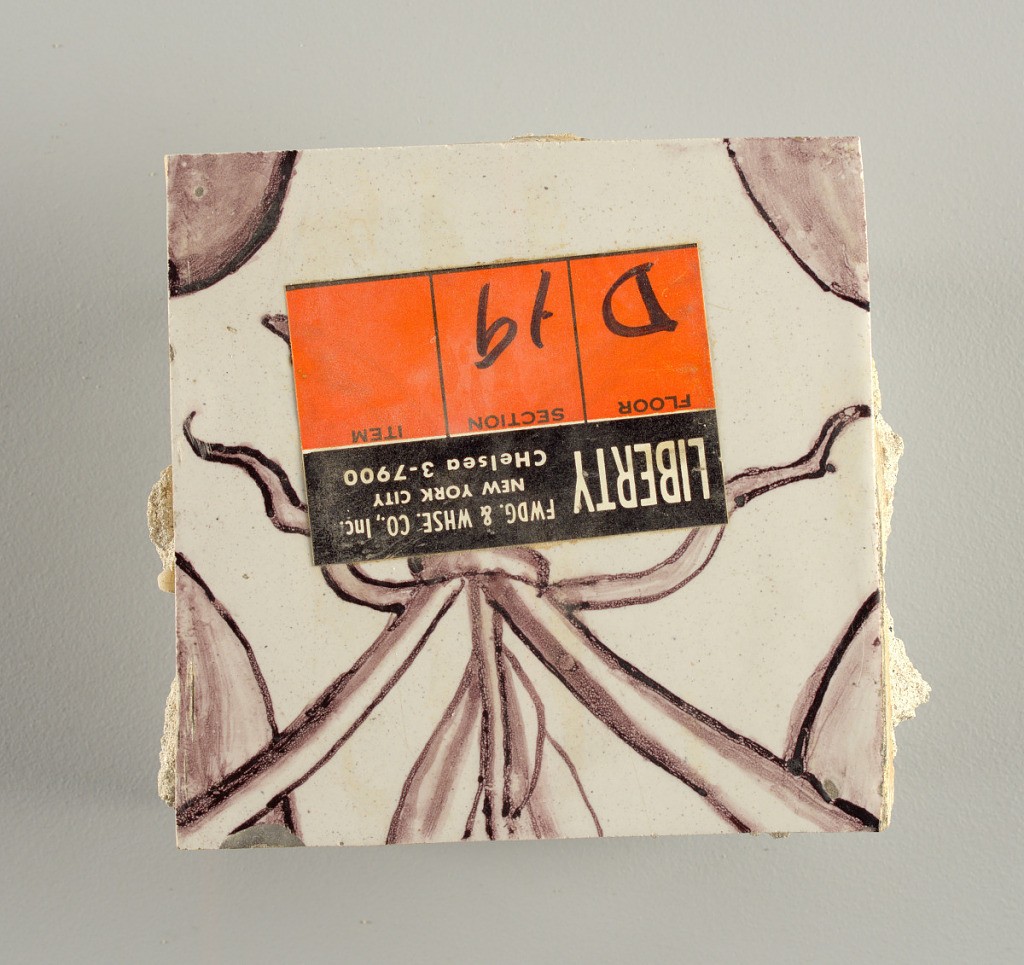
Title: Wall facing
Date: ca. 1725
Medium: tin-glazed earthenware, underglaze
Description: Running design for a frieze or a dado, composed of scrolls of foliage and strapwork, and four repeating motifs--a seated woman in a small upright oval medallion, a putto seated on a rocailled base, and strapwork in axial pattern.  The various panels, A to F, show various repeats of the same design, all being five tiles high and a varying number of tiles wide.